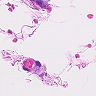
Metastatic tissue present: no